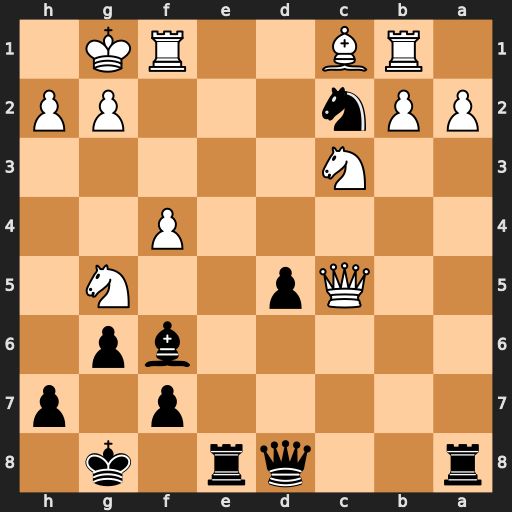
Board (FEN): r2qr1k1/5p1p/5bp1/2Qp2N1/5P2/2N5/PPn3PP/1RB2RK1
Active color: b
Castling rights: -
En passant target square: -
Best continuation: Bd4+ Qxd4 Nxd4